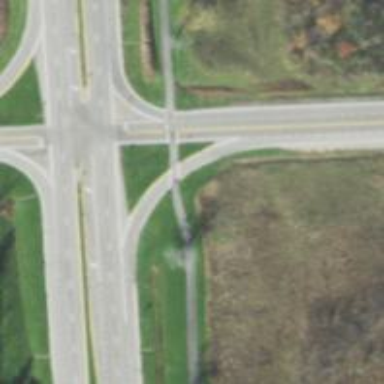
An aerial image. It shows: Asphalt cycleway with uncontrolled crossing markings.